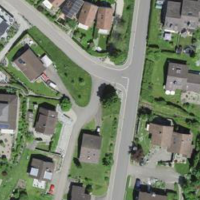
EUNIS habitat code: 54
Species observed at this site:
Lonicera acuminata